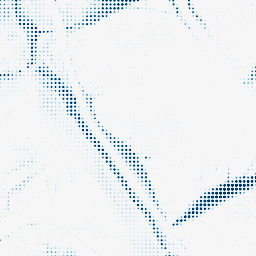
Category: morphological
Decomposition family: morphological_ellipse
Decomposition parameters: operation: closing
width: 30
height: 30
Upsampling method: sinc_blackman
Upsampling parameters: scale: 8
kernel_size: 4
Upsampling scale: 8